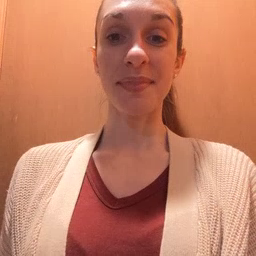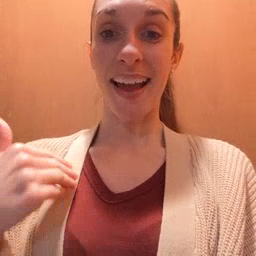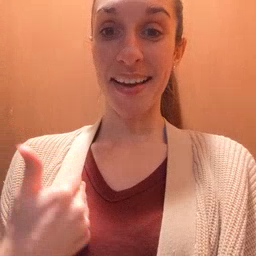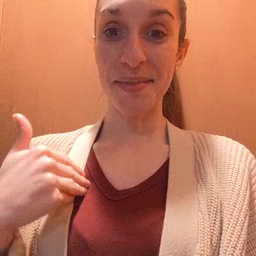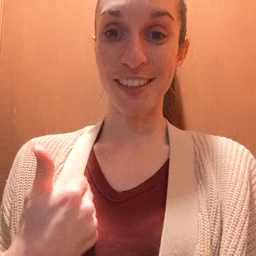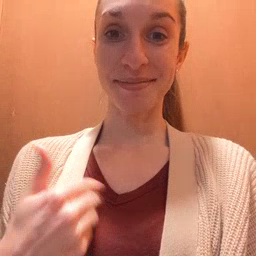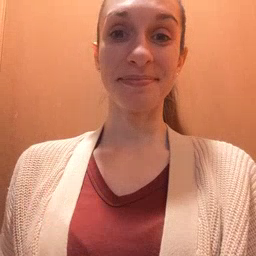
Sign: animal